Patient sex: F
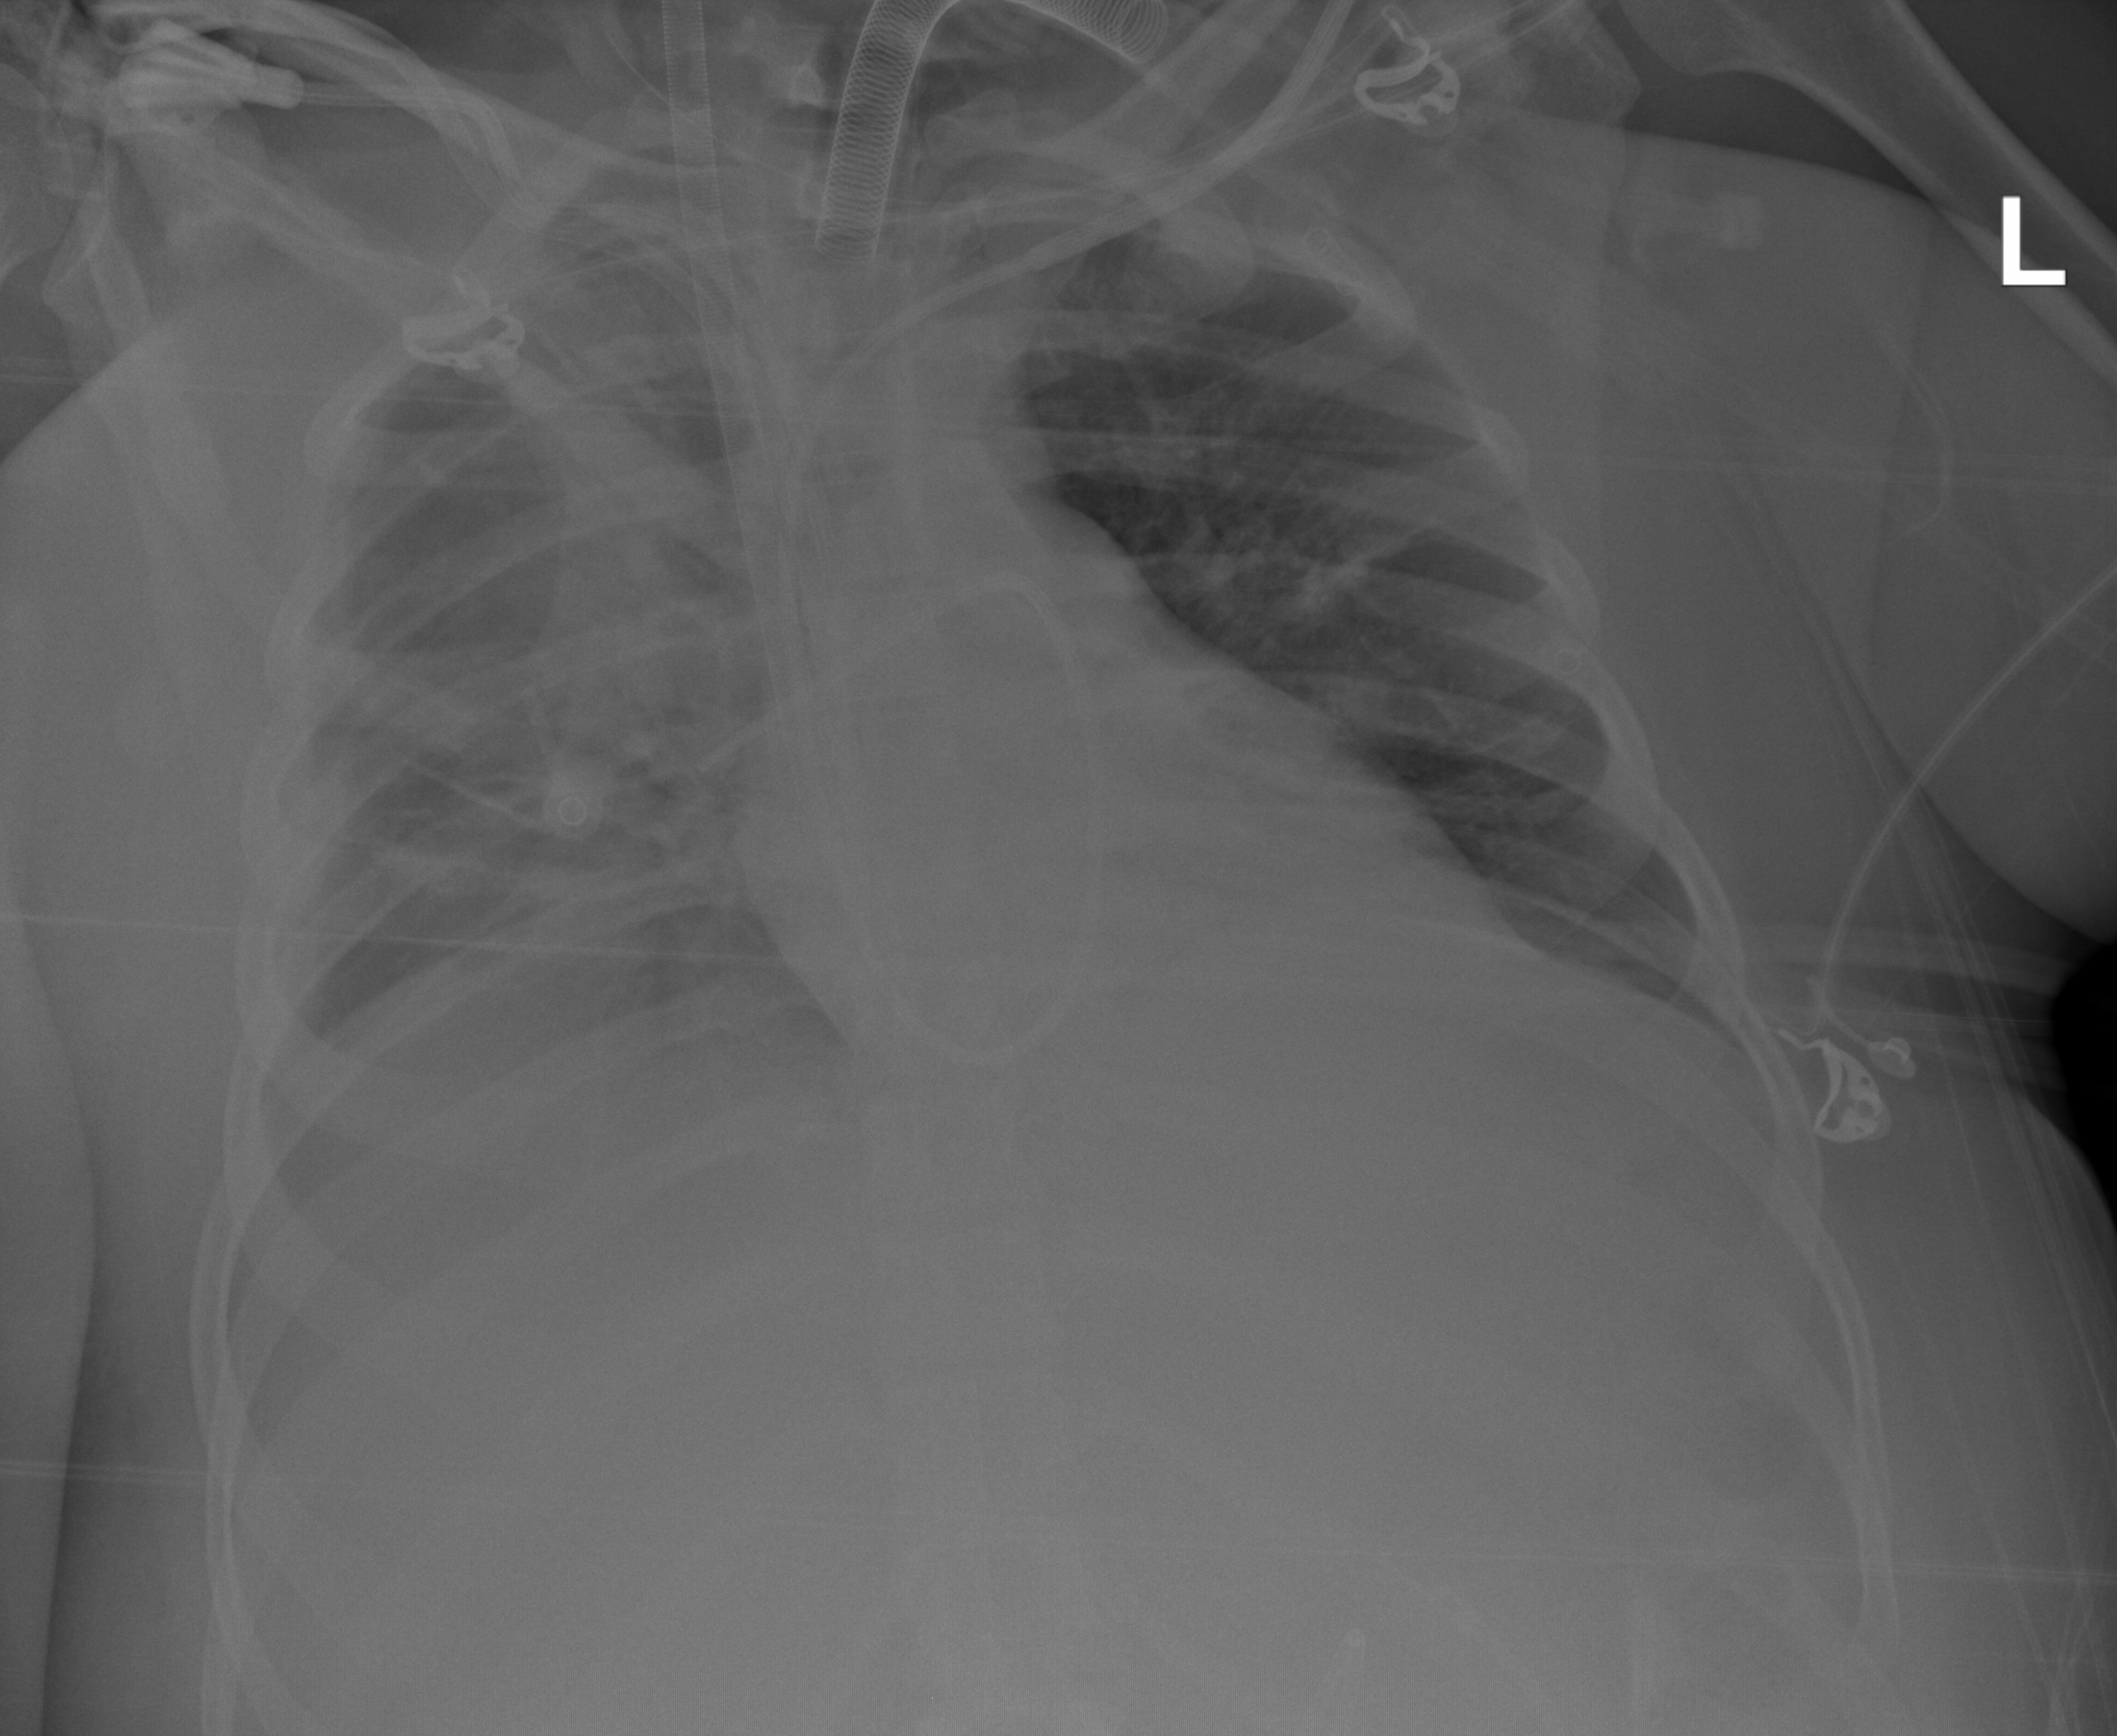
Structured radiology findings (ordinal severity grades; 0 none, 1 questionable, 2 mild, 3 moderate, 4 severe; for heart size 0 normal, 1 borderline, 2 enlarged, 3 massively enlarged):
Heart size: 0
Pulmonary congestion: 2
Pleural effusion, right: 3
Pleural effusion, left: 0
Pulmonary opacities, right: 3
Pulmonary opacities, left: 2
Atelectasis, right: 3
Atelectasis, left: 2